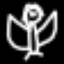
Label: angel